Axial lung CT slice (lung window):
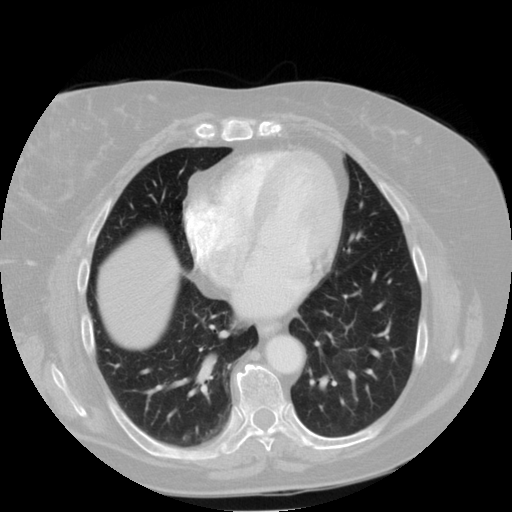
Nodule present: no